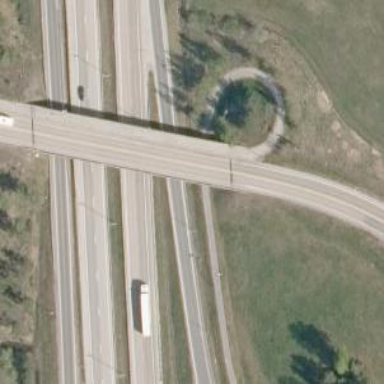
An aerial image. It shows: Bridge.